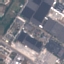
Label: Industrial